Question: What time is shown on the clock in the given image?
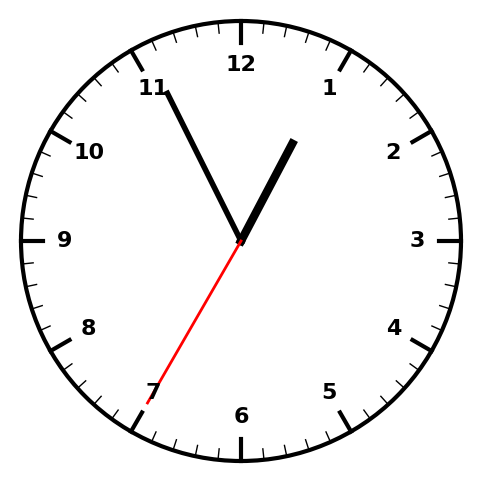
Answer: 12:55:35